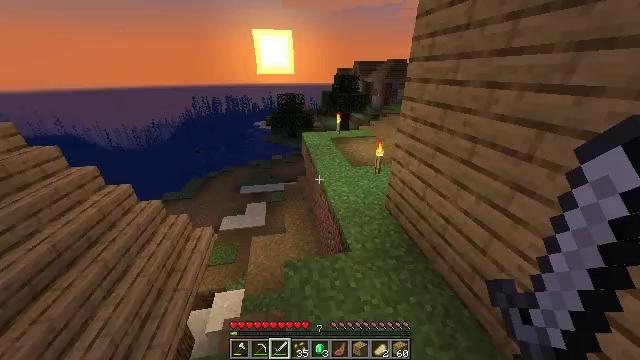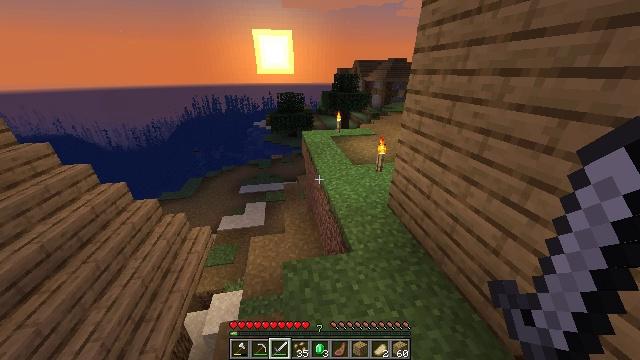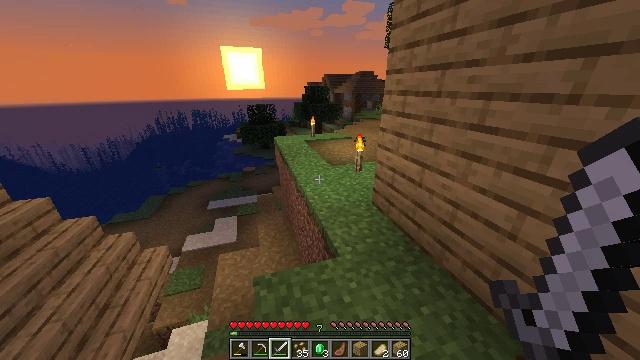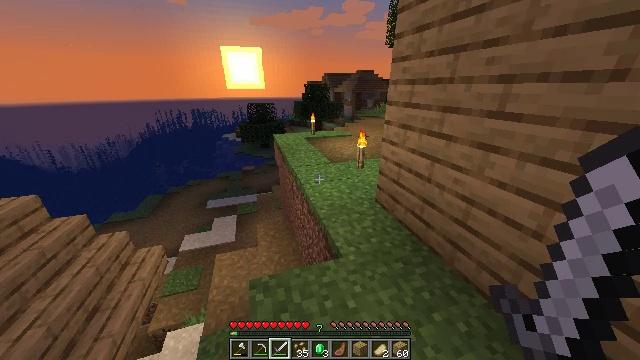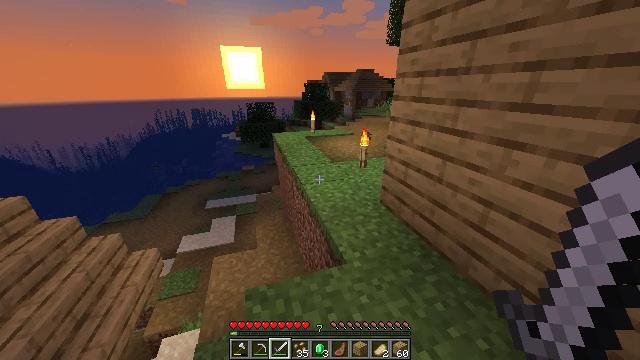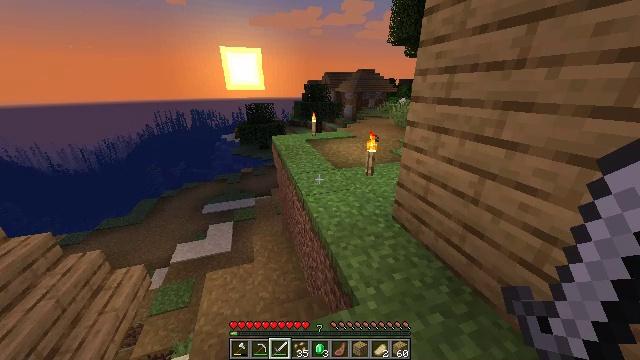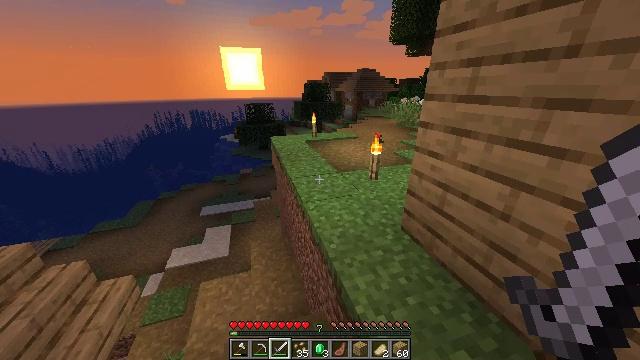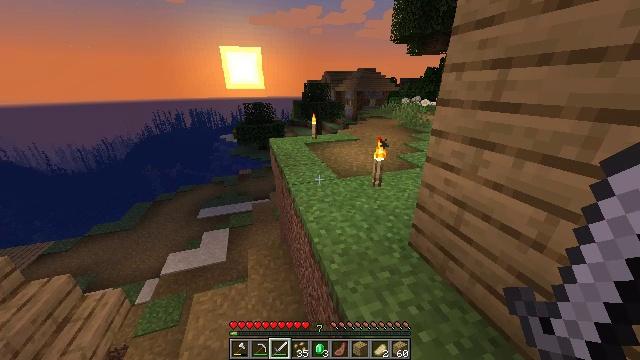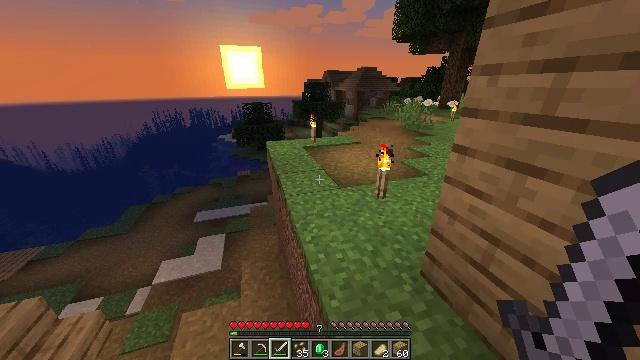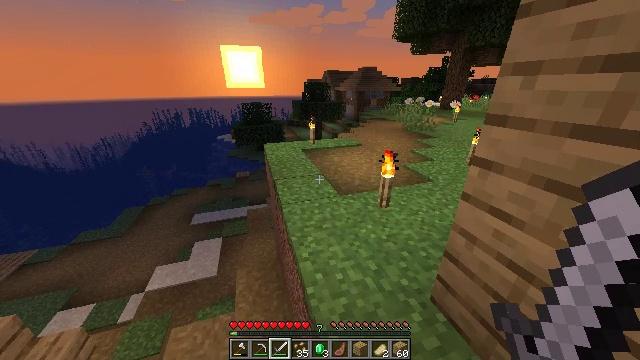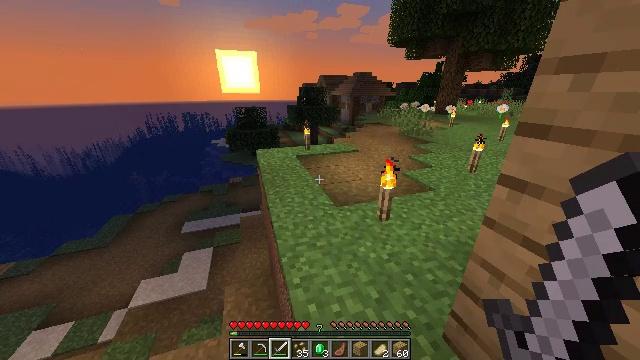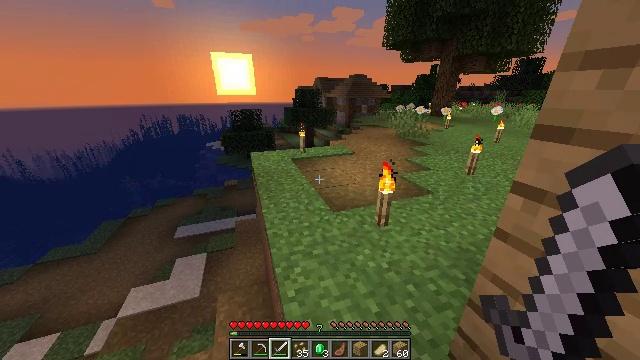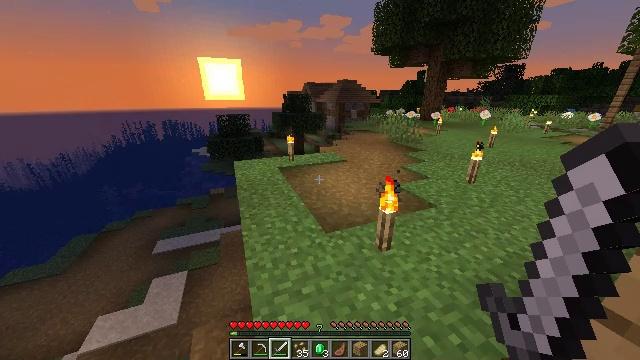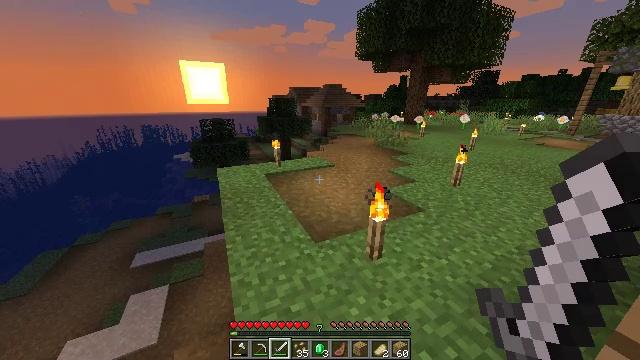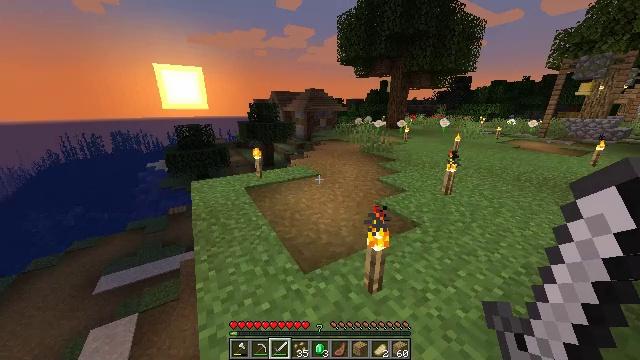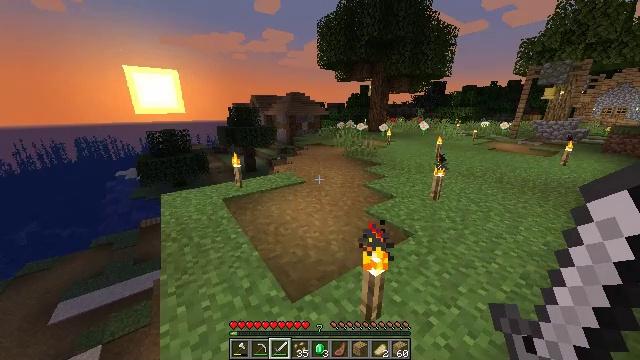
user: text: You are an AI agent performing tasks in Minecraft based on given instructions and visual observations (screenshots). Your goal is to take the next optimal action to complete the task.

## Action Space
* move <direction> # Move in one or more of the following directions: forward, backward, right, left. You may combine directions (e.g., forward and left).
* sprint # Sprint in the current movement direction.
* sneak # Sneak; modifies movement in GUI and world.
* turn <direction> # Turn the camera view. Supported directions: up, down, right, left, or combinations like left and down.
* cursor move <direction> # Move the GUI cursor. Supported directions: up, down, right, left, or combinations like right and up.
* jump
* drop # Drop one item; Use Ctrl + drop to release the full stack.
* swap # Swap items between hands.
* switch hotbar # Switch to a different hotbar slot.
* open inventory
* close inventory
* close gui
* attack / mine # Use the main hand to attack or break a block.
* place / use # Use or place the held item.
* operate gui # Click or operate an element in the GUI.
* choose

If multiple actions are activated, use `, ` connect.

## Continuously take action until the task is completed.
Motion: motion action
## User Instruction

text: Harvest beetroots from the farm.
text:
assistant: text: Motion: move forward, sprint
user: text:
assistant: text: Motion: move forward, sprint, turn right and up
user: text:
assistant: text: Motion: move forward, sprint
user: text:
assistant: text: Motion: move forward, sprint
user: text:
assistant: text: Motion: move forward, sprint
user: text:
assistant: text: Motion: move forward, sprint
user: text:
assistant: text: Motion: move forward, sprint
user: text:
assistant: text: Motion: move forward, sprint
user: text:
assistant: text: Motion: move forward, sprint
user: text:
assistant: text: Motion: move forward, sprint, turn right
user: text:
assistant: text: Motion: move forward, sprint, turn right
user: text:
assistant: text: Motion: move forward, sprint, turn right and up
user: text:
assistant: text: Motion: move forward, sprint, turn right and up
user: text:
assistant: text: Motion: move forward, sprint, turn right and up
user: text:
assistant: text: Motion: move forward, sprint, turn right
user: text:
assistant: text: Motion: move forward, sprint
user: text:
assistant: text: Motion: move forward, sprint
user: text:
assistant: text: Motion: move forward, sprint
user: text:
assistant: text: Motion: move forward, sprint
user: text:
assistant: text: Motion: move forward, sprint
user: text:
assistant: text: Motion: move forward, sprint
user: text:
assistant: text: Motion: move forward, sprint
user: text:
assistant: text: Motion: move forward, sprint
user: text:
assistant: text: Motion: move forward, sprint
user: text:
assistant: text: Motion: move forward, sprint
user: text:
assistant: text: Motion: move forward, sprint, turn right
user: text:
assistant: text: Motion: move forward, sprint, turn right
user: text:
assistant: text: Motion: move forward, sprint, turn right
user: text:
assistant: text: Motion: move forward, sprint, turn right
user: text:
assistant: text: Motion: move forward, sprint, turn right